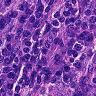
Metastatic tissue present: yes